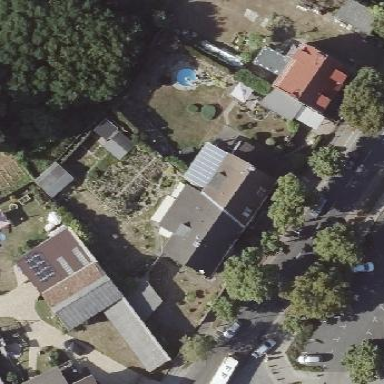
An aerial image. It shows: Semi-detached house.